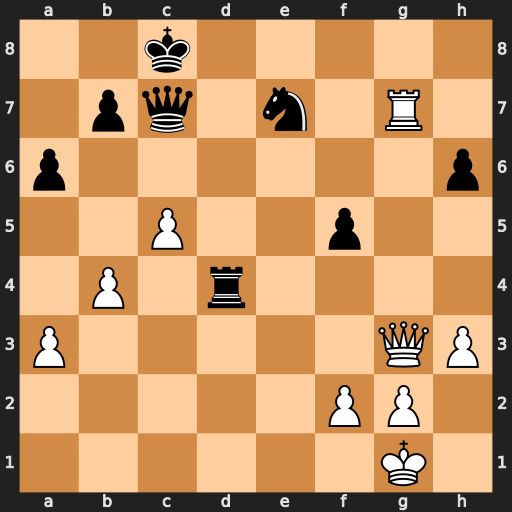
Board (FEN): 2k5/1pq1n1R1/p6p/2P2p2/1P1r4/P5QP/5PP1/6K1
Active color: w
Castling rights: -
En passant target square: -
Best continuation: Qxc7+ Kxc7 Rxe7+